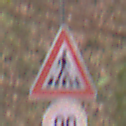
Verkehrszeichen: FussgaengerueberwegLinks
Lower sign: Geschwindigkeit80
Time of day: Midday
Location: Outdoor (Nature)
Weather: Overcast
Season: Autumn
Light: Natural